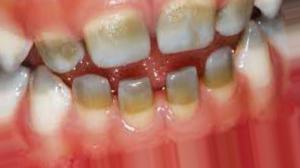
Condition: Tooth Discoloration